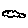
Label: cloud